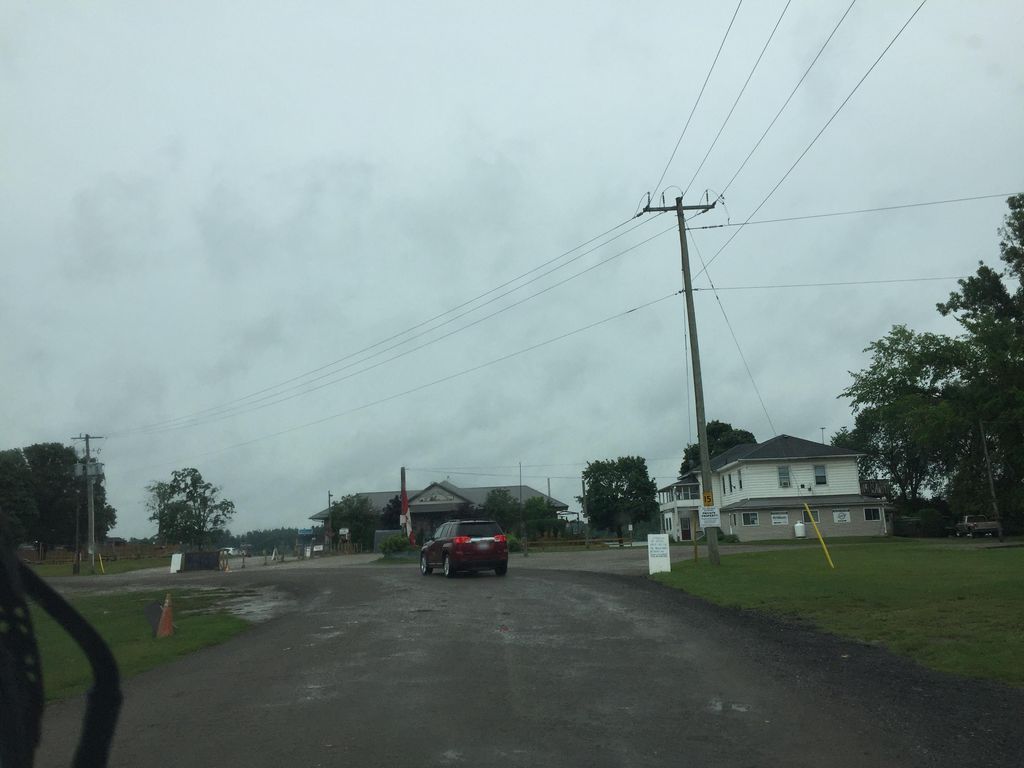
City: kitchener-waterloo